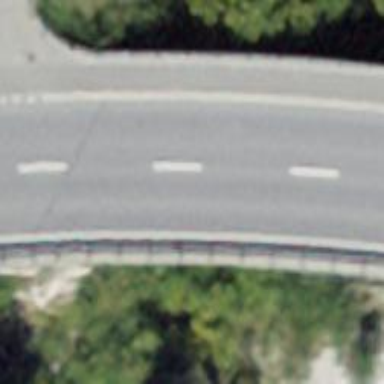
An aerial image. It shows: Primary road with asphalt surface.